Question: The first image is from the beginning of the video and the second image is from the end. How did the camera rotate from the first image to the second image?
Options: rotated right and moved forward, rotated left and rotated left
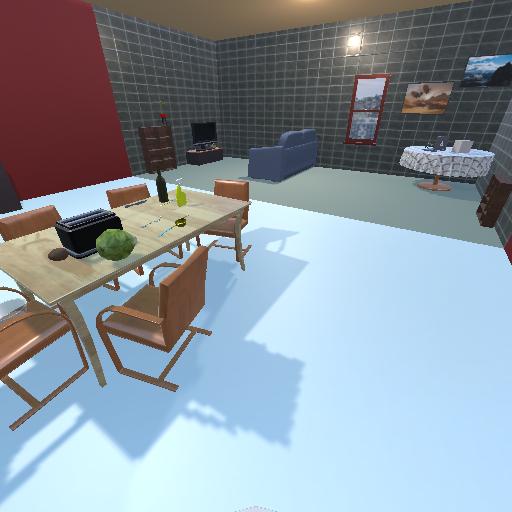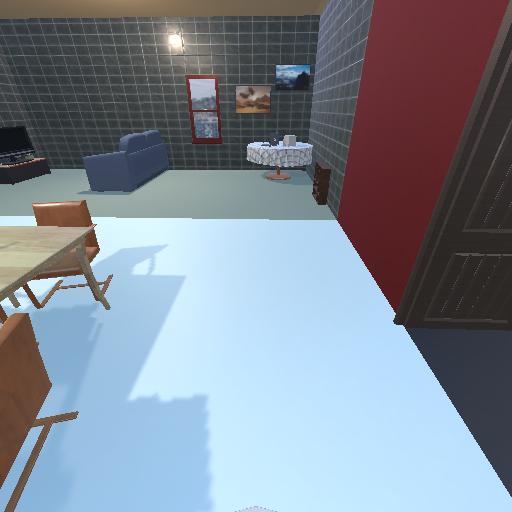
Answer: rotated right and moved forward